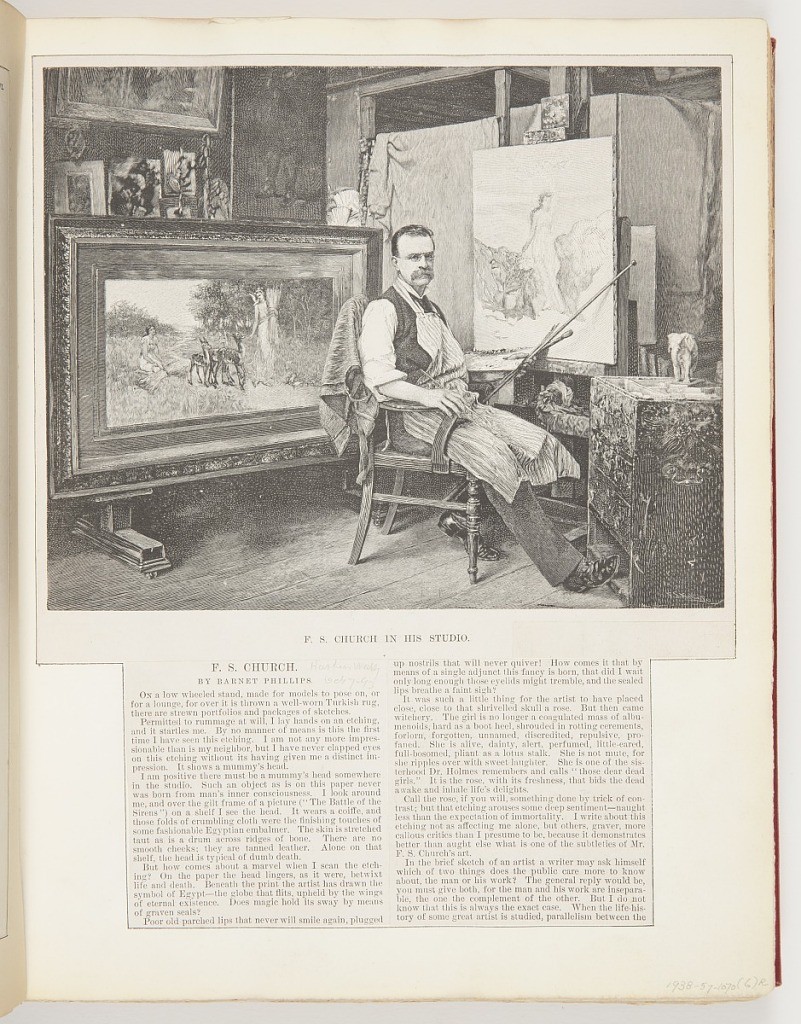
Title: F.S. Church in His Studio, Illustration for Harper's Weekly (XXXVII, No. 1919, September 30, 1893, p. 959)
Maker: Frederick Stuart Church, American, 1842–1924
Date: September 30, 1893
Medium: Printed in black ink on paper
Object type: Ephemera
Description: Frederick Stuart Church in his studio in front of his paintings. Church faces the viewer, holding a brush in his right hand which rests on the arm of his chair and a palate and brushes in his left. He is working on the painting to the right of the image. He wears pince-nez glasses. Below the image is an accompanying article about Church.